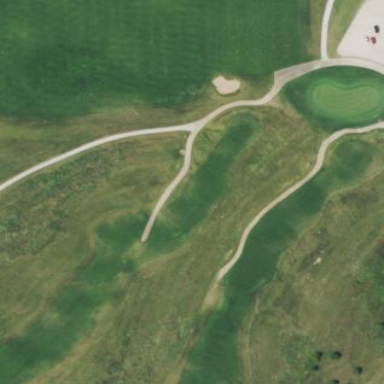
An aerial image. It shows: Golf tee on grassy land.